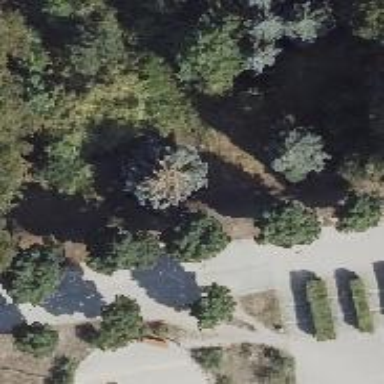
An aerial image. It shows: Park with broadleaved deciduous trees.